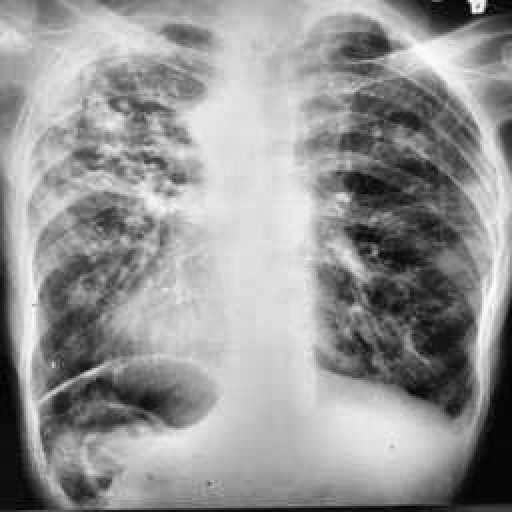
Finding: TUBERCULOSIS